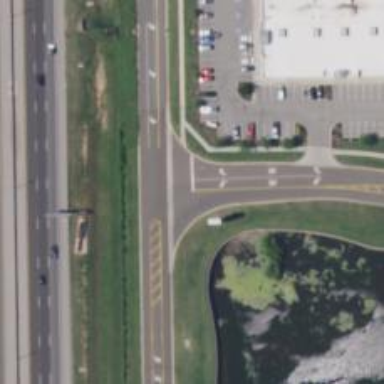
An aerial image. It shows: Road with stop sign.